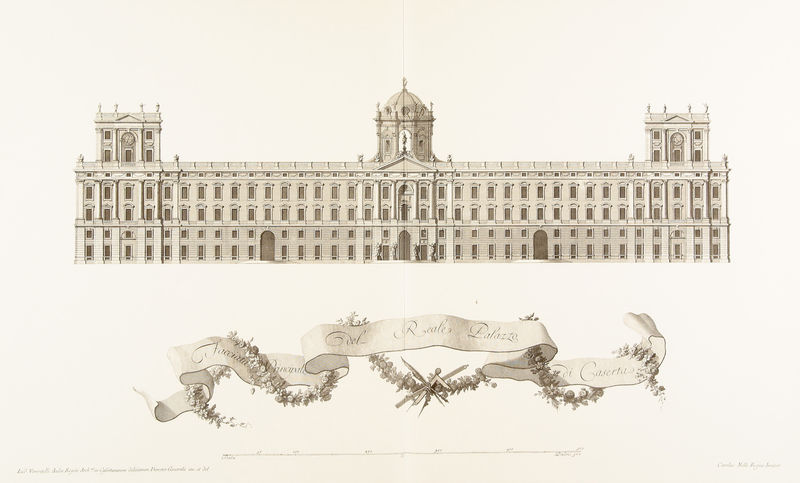
Titel: Hauptfassade vom Königspalast in Caserta
Künstler: Luigi Vanvitelli
Schlagwörter: blumen, braun, fenster, grau, schwarz, tür, zeichnung, dach, gebäude, haus, schloss, beige, alt, architektur, band, kirche, girlande, front, turm, skulptur, schrift, ansicht, fassade, italien, giebel, grafik, weis, schriftzug, figuren, kuppel, könig, symmetrie, tor, türme, palast, palazzo, dom, festung, symmetrisch, schwert, entwurf, rathaus, ranke, portal, tore, wappen, gesims, efeu, statuen, mauern, portikus, blumenkranz, achsen, königlich, stockwerke, parlament, royal, bauwerk, aufbau, fenser, aufriss, tympanon, zeichung, ädikula, pompös, italienisch, schriftband, zirkel, gleich, pomp, bebäud, abbibld, aedikuli